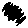
Label: zigzag